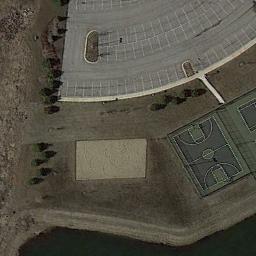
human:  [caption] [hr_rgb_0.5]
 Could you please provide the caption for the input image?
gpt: The basketball court on the bare land is next to the parking lot,With sparse vegetation nearby .

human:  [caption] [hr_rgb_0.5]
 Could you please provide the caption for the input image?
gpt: A basketball court next to a parking lot and the open area beside .

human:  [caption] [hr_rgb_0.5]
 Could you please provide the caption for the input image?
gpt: There are two basketball courts on the right, One is blocked .